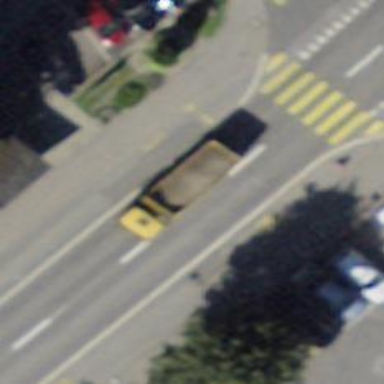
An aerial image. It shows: Bus stop with sheltered platform for public transport.